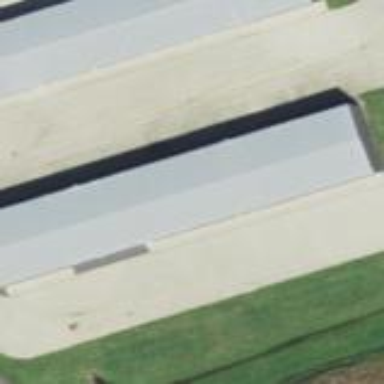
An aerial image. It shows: Hangar building located at airport.